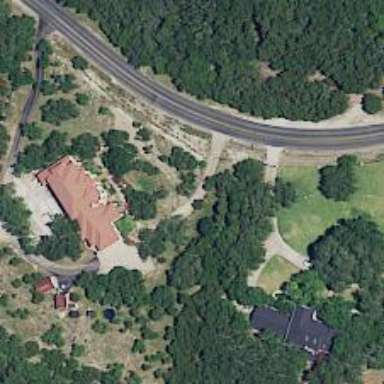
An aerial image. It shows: Driveway.